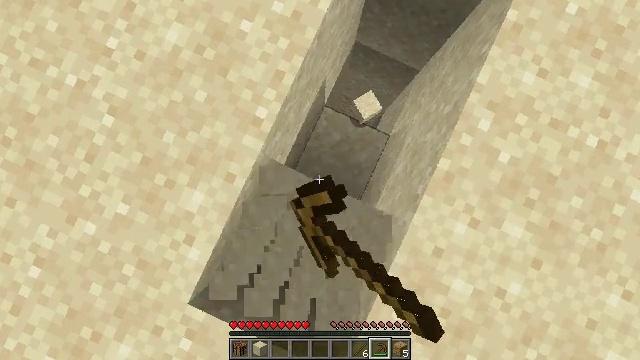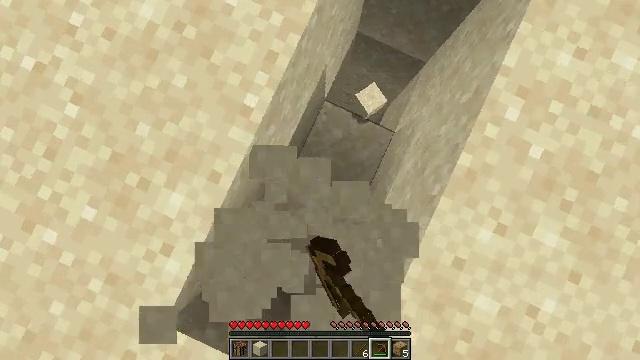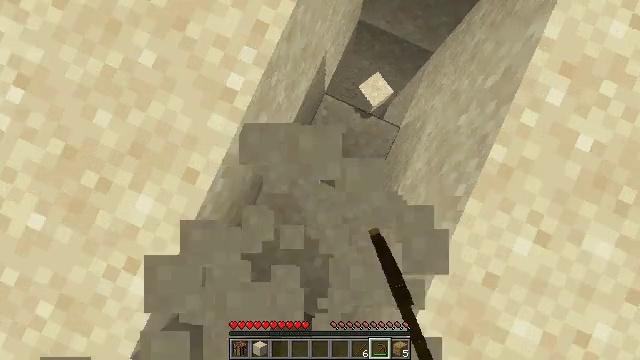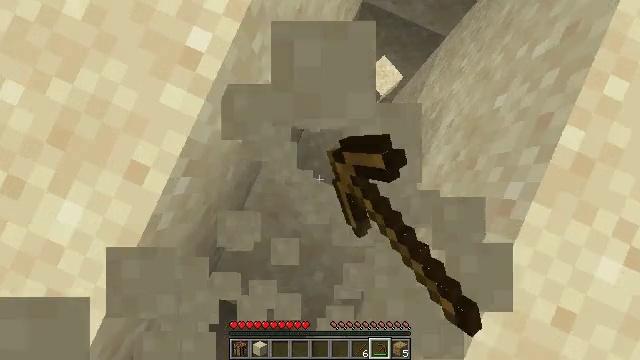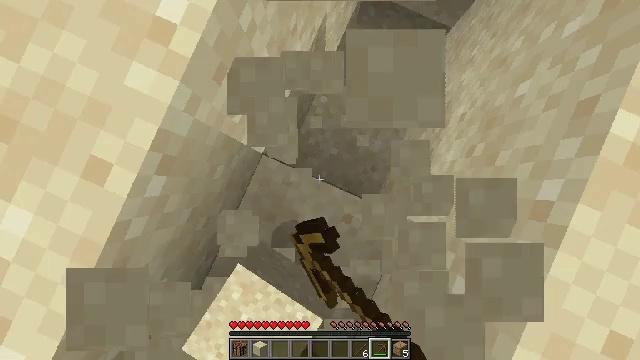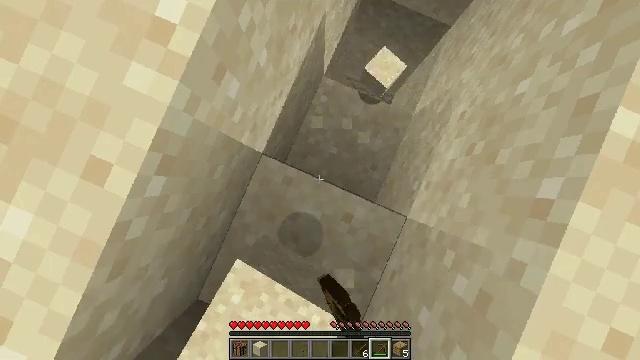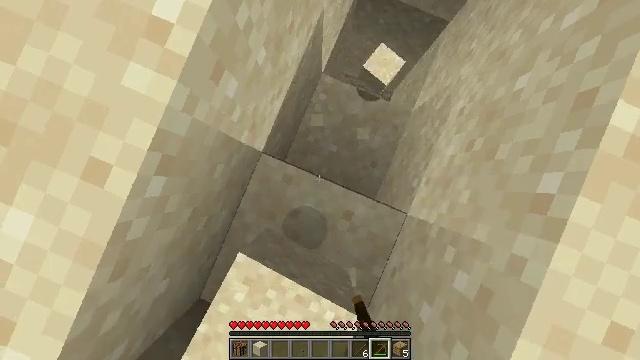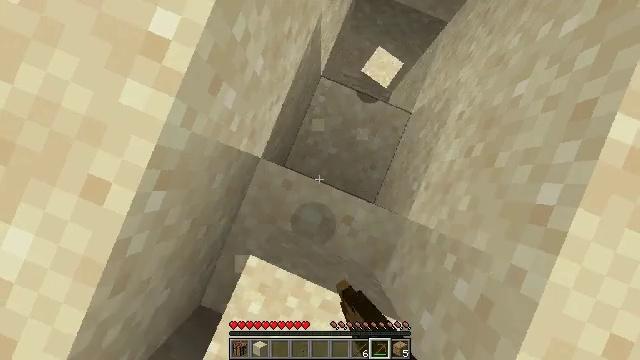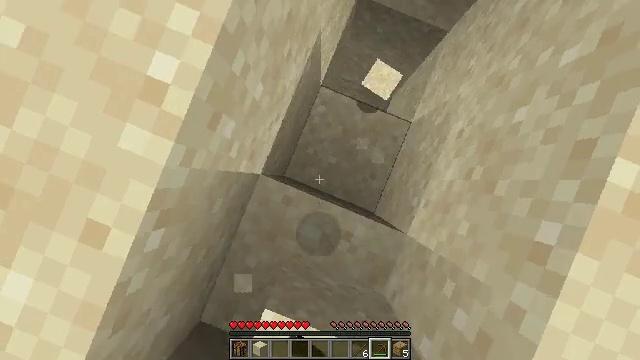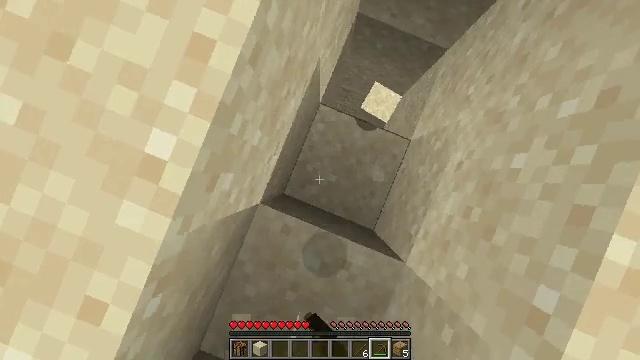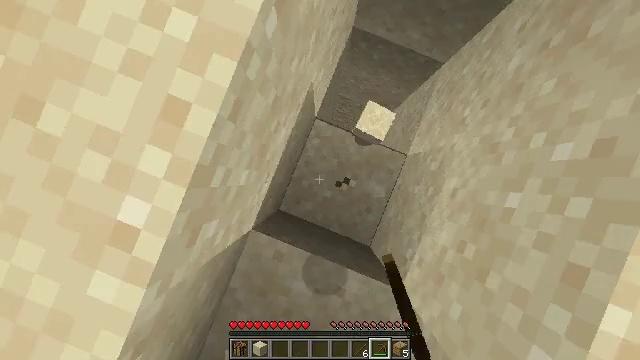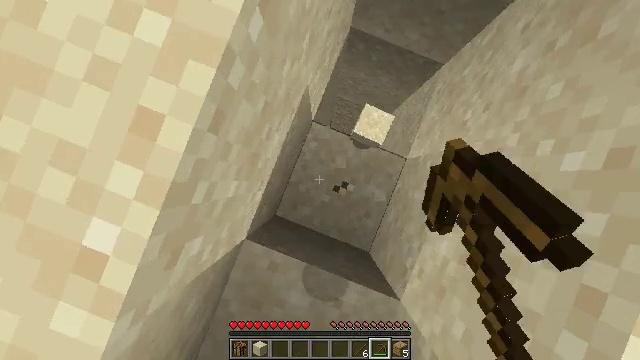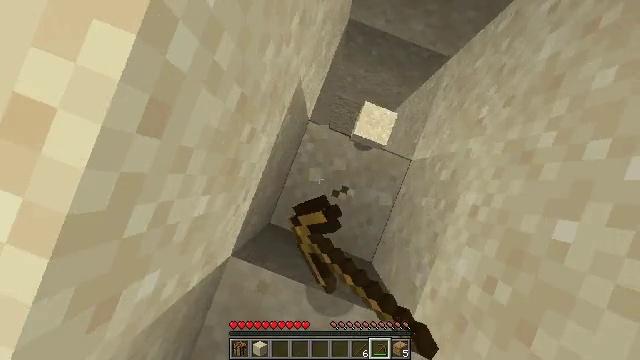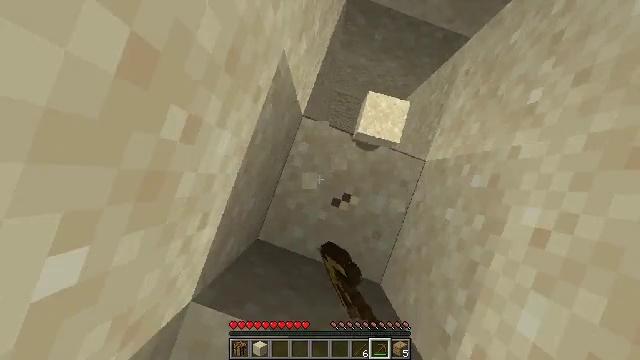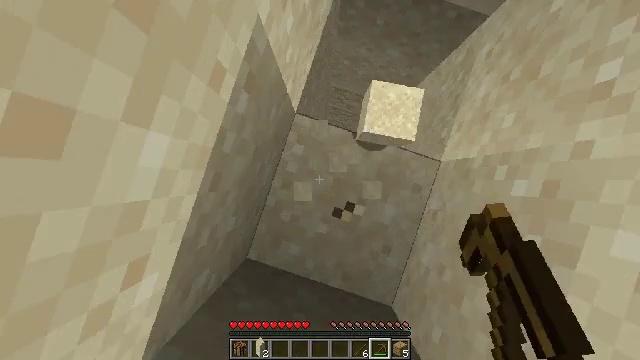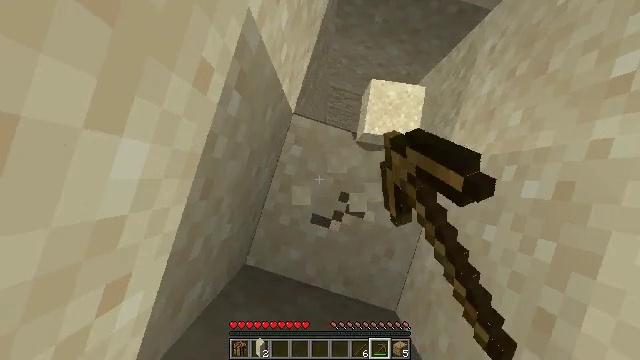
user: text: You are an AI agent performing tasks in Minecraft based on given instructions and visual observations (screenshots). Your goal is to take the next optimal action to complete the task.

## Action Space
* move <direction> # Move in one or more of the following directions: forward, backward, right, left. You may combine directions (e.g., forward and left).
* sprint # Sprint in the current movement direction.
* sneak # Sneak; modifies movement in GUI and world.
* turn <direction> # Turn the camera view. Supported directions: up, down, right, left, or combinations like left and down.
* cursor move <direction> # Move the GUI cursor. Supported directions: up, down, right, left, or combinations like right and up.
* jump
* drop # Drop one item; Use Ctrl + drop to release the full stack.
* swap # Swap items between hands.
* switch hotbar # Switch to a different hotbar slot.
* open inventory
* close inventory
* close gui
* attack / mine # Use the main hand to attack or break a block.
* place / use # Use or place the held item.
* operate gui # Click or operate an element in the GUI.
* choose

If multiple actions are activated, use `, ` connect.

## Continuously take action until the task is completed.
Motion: motion action
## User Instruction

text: Attack the ground to gather sand.
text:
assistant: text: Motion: attack / mine
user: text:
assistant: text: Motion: attack / mine
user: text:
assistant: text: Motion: attack / mine
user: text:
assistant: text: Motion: attack / mine
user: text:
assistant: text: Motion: attack / mine
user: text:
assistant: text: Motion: attack / mine
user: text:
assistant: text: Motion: move forward, attack / mine
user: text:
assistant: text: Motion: move forward, attack / mine
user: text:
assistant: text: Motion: move forward, attack / mine
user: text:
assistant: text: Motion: attack / mine
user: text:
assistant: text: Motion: attack / mine
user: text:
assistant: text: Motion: attack / mine
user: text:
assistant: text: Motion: turn right and down, attack / mine
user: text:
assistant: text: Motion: turn right and down, attack / mine
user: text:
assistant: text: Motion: turn down, attack / mine
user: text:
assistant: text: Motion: attack / mine
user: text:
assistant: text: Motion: attack / mine
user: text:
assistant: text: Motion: attack / mine
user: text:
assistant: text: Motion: attack / mine
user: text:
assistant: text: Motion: attack / mine
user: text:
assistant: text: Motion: attack / mine
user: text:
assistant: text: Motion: attack / mine
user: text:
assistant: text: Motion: attack / mine
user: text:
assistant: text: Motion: attack / mine
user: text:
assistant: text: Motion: attack / mine
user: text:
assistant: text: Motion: attack / mine
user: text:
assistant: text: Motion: turn down, attack / mine
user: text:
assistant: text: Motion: turn down, attack / mine
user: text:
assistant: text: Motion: attack / mine
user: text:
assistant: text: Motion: attack / mine